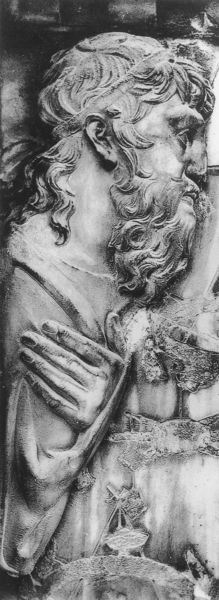
Titel: Figuren aus der Porta dell Mandorla
Künstler: Donatello
Standort: Florenz, Dom (EU - I - Toskana)
Schlagwörter: hand, mann, umhang, finger, haar, marmor, nase, ohr, profil, bart, band, gesicht, stein, bildnis, auge, gewand, lange haare, diadem, locken, schulter, skulptur, relief, haarband, könig, nagel, nägel, antike, schwarzweiß, heiliger, grieche, zahnschnitt, unvollständig, kopfband